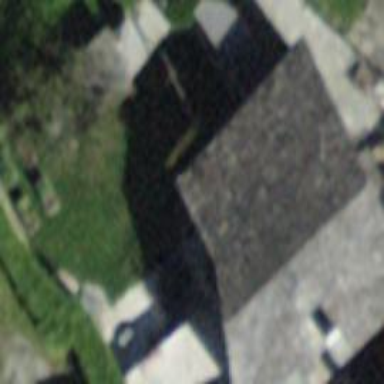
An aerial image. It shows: Hipped roof house.